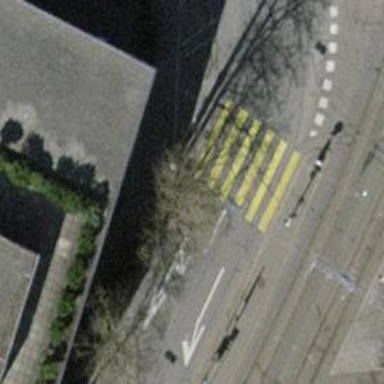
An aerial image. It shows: Crossing with traffic signals and zebra markings.